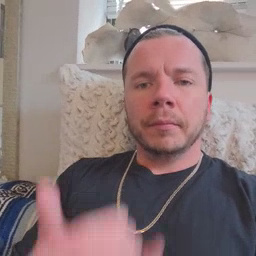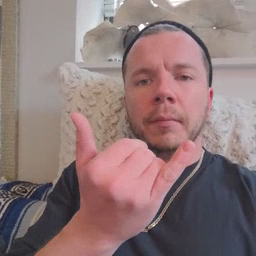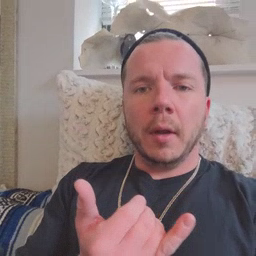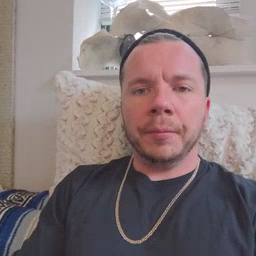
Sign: now